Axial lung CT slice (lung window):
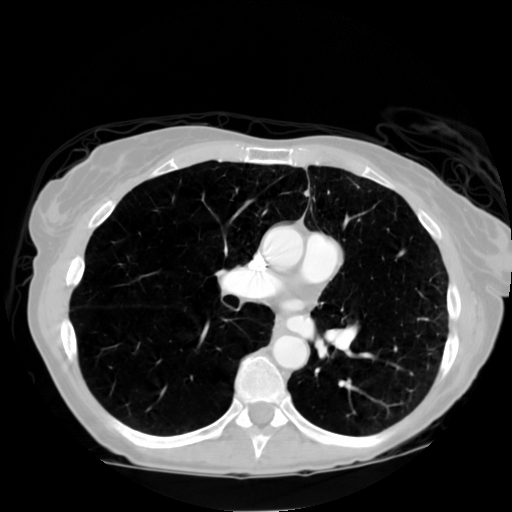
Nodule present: no